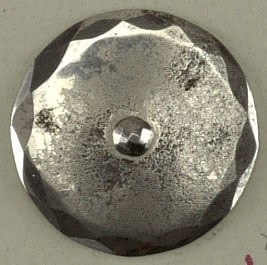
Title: Button
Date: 19th century
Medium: Steel
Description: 1931-59-250-a: Flat buttons with central knob and edges cut in fa...